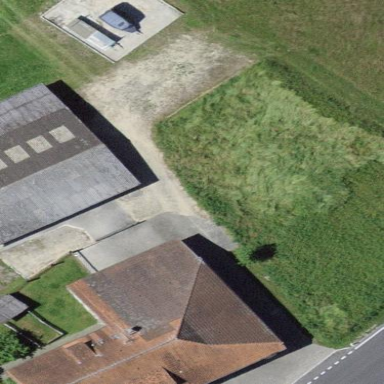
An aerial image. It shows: Farm building.